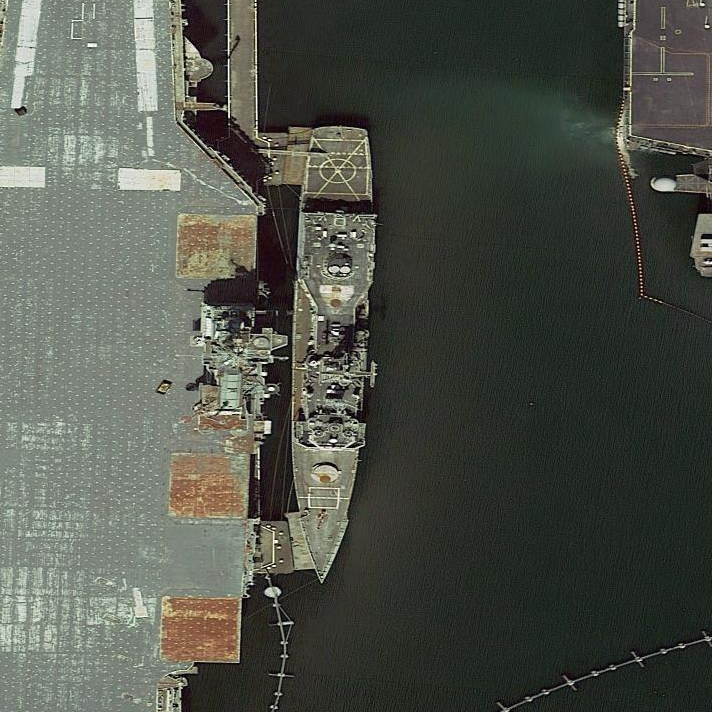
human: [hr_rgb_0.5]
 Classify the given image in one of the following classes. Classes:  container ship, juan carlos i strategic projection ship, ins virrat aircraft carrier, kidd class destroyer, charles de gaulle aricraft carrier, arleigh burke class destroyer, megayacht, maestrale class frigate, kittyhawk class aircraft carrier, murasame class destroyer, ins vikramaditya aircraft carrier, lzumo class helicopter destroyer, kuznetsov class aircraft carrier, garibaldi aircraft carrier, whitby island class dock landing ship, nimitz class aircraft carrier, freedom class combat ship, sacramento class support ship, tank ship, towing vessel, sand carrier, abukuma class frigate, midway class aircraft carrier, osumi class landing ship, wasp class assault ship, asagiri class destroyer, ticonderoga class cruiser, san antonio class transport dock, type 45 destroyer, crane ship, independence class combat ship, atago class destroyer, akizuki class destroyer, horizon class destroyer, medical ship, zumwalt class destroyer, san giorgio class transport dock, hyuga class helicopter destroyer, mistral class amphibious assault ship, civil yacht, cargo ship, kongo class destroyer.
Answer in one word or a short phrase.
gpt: Ticonderoga class cruiser